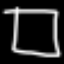
Label: square